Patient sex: M
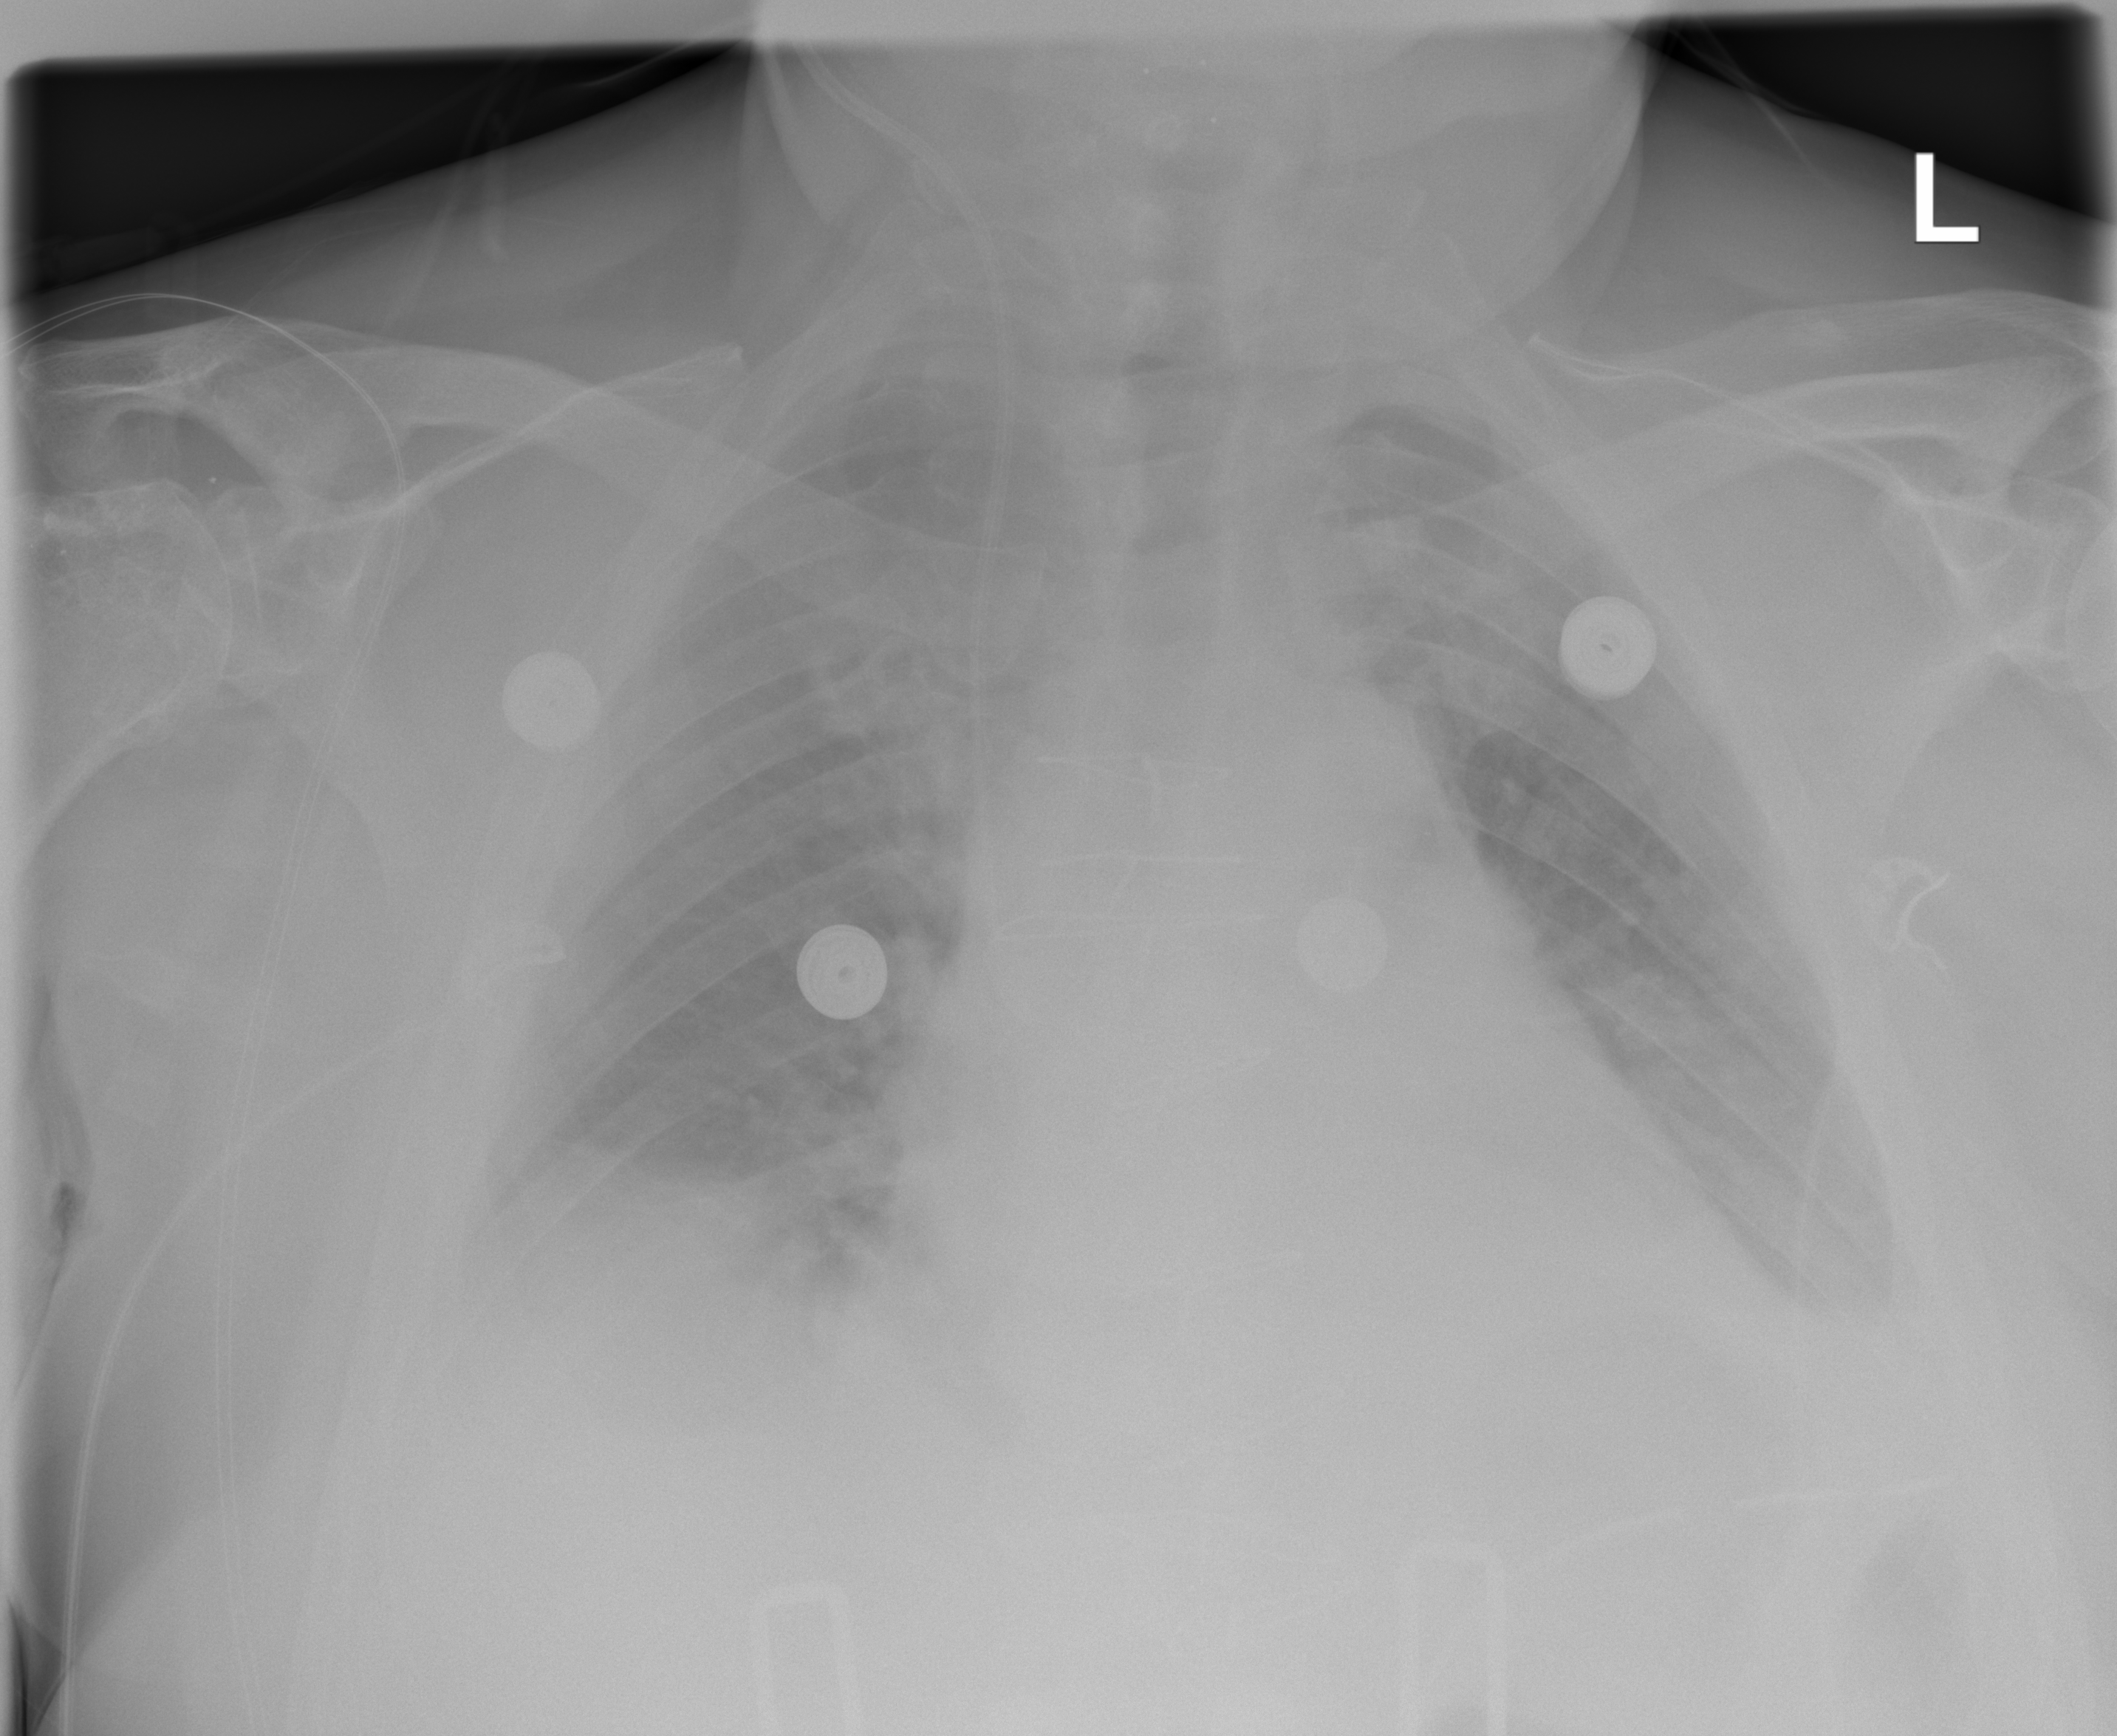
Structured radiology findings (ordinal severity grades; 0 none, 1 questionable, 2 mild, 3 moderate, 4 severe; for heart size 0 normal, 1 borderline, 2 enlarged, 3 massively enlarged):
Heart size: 2
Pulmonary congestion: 0
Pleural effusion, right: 2
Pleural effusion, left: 2
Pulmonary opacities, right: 2
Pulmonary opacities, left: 0
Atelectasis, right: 2
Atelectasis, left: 2